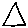
Label: triangle